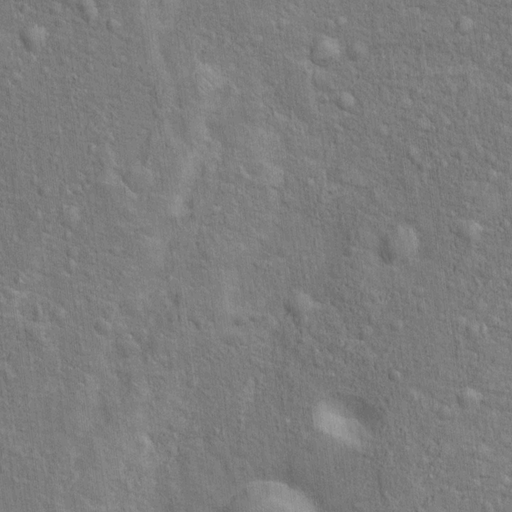
Objects detected: cone